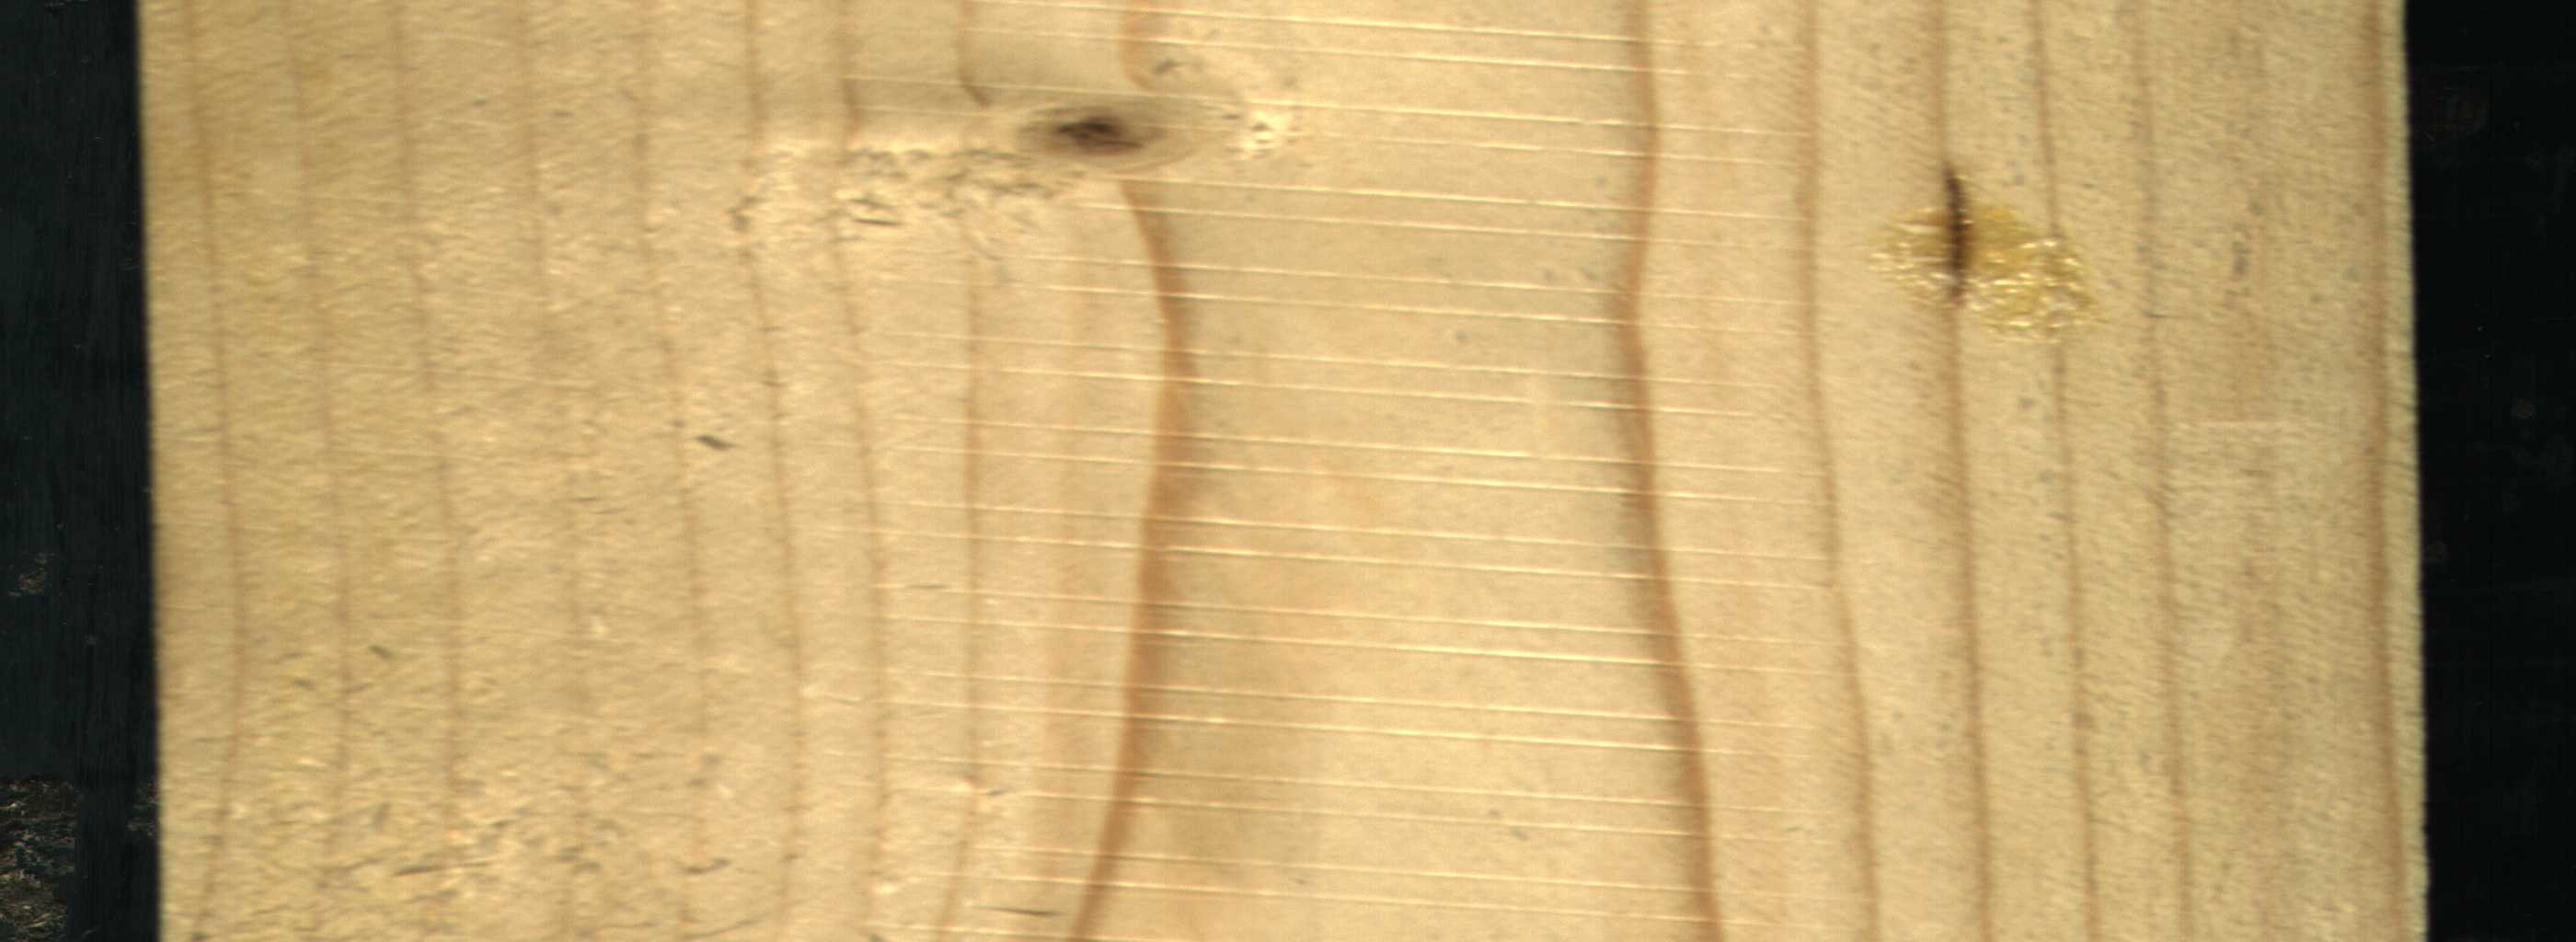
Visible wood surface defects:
resin
Live_Knot